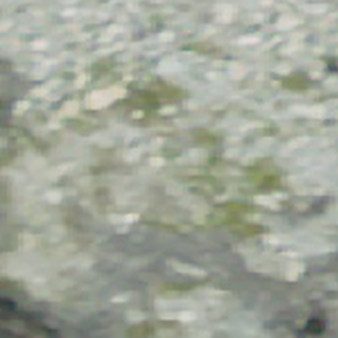
Label: other